Question: I am working on wpf project in which i am following MVVM pattern and using Devexpress Wpf Tools.
I have to implement a gridControl which will show monthly data.Here in the image you can see 2 weeks data. I have to boxed all days data with their respective week. I don't know how to implement this layered header gridcontrol.
No of Week display could be dynamic.

How can i implement this UI ?Any idea?
Any suggestion would be highly appreciated.
Thanks in advance
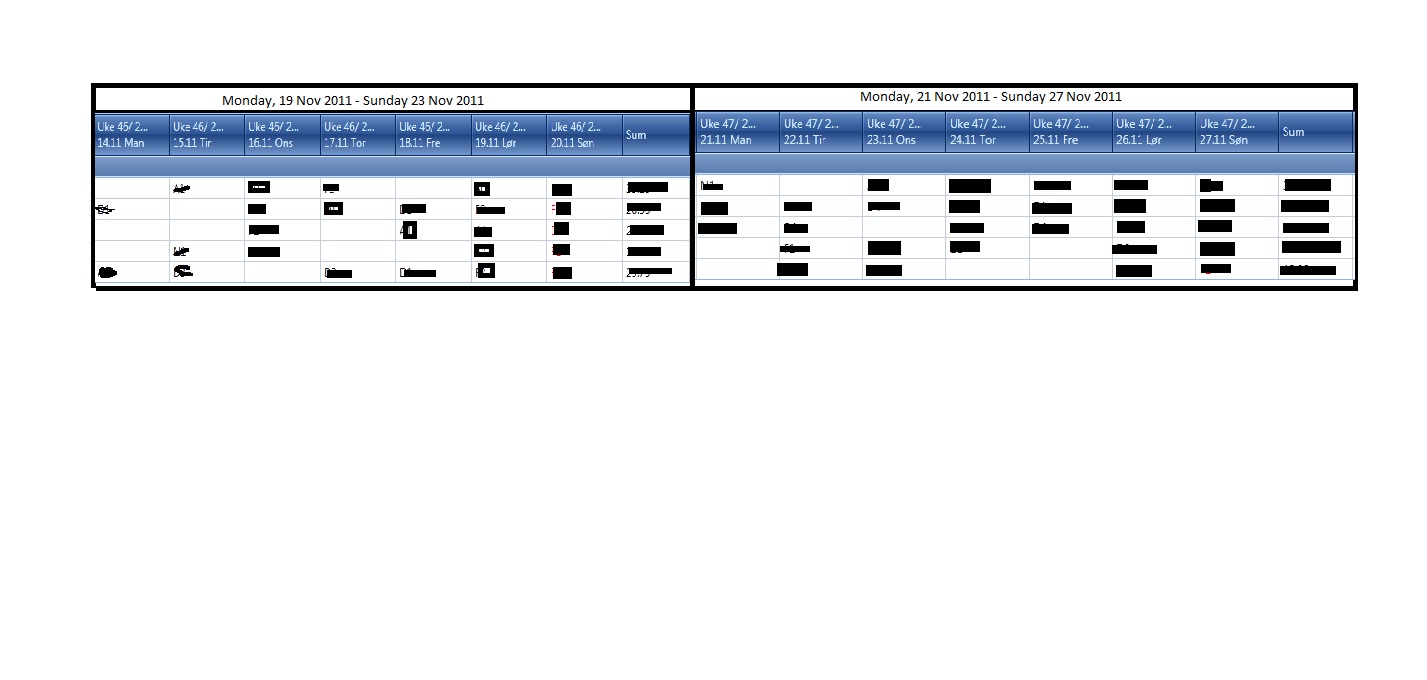
Answer: It looks like you are trying to implement banded view.
Thus, I suggest you review the following KB article:
<URL>.